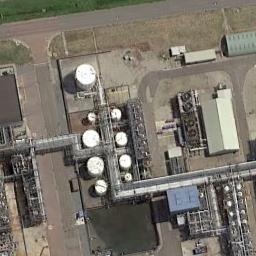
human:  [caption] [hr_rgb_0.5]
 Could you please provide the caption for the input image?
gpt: There are many buildings next to the storage tanks .

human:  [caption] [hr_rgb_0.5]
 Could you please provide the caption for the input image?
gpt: The white storage tanks here are near tubes .

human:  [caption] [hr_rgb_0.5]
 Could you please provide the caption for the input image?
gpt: There are big and small white storage tanks on the bare land .

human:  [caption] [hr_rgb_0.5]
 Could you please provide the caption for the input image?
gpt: In the factory there are many neatly arranged storage tanks of different sizes with a sink in the middle .

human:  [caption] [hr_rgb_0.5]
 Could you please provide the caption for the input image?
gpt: There are some white storage tanks beside some pipe and a lake .